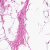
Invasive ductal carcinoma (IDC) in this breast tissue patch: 0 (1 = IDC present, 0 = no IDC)